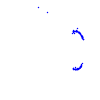
Particle: proton